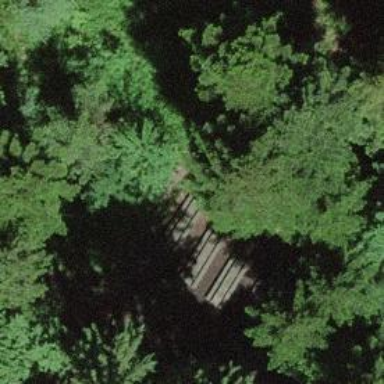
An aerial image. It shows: Picnic table located in leisure land area.